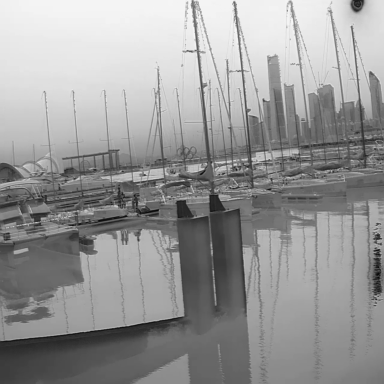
There are four sailboats in the infrared image.